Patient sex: M
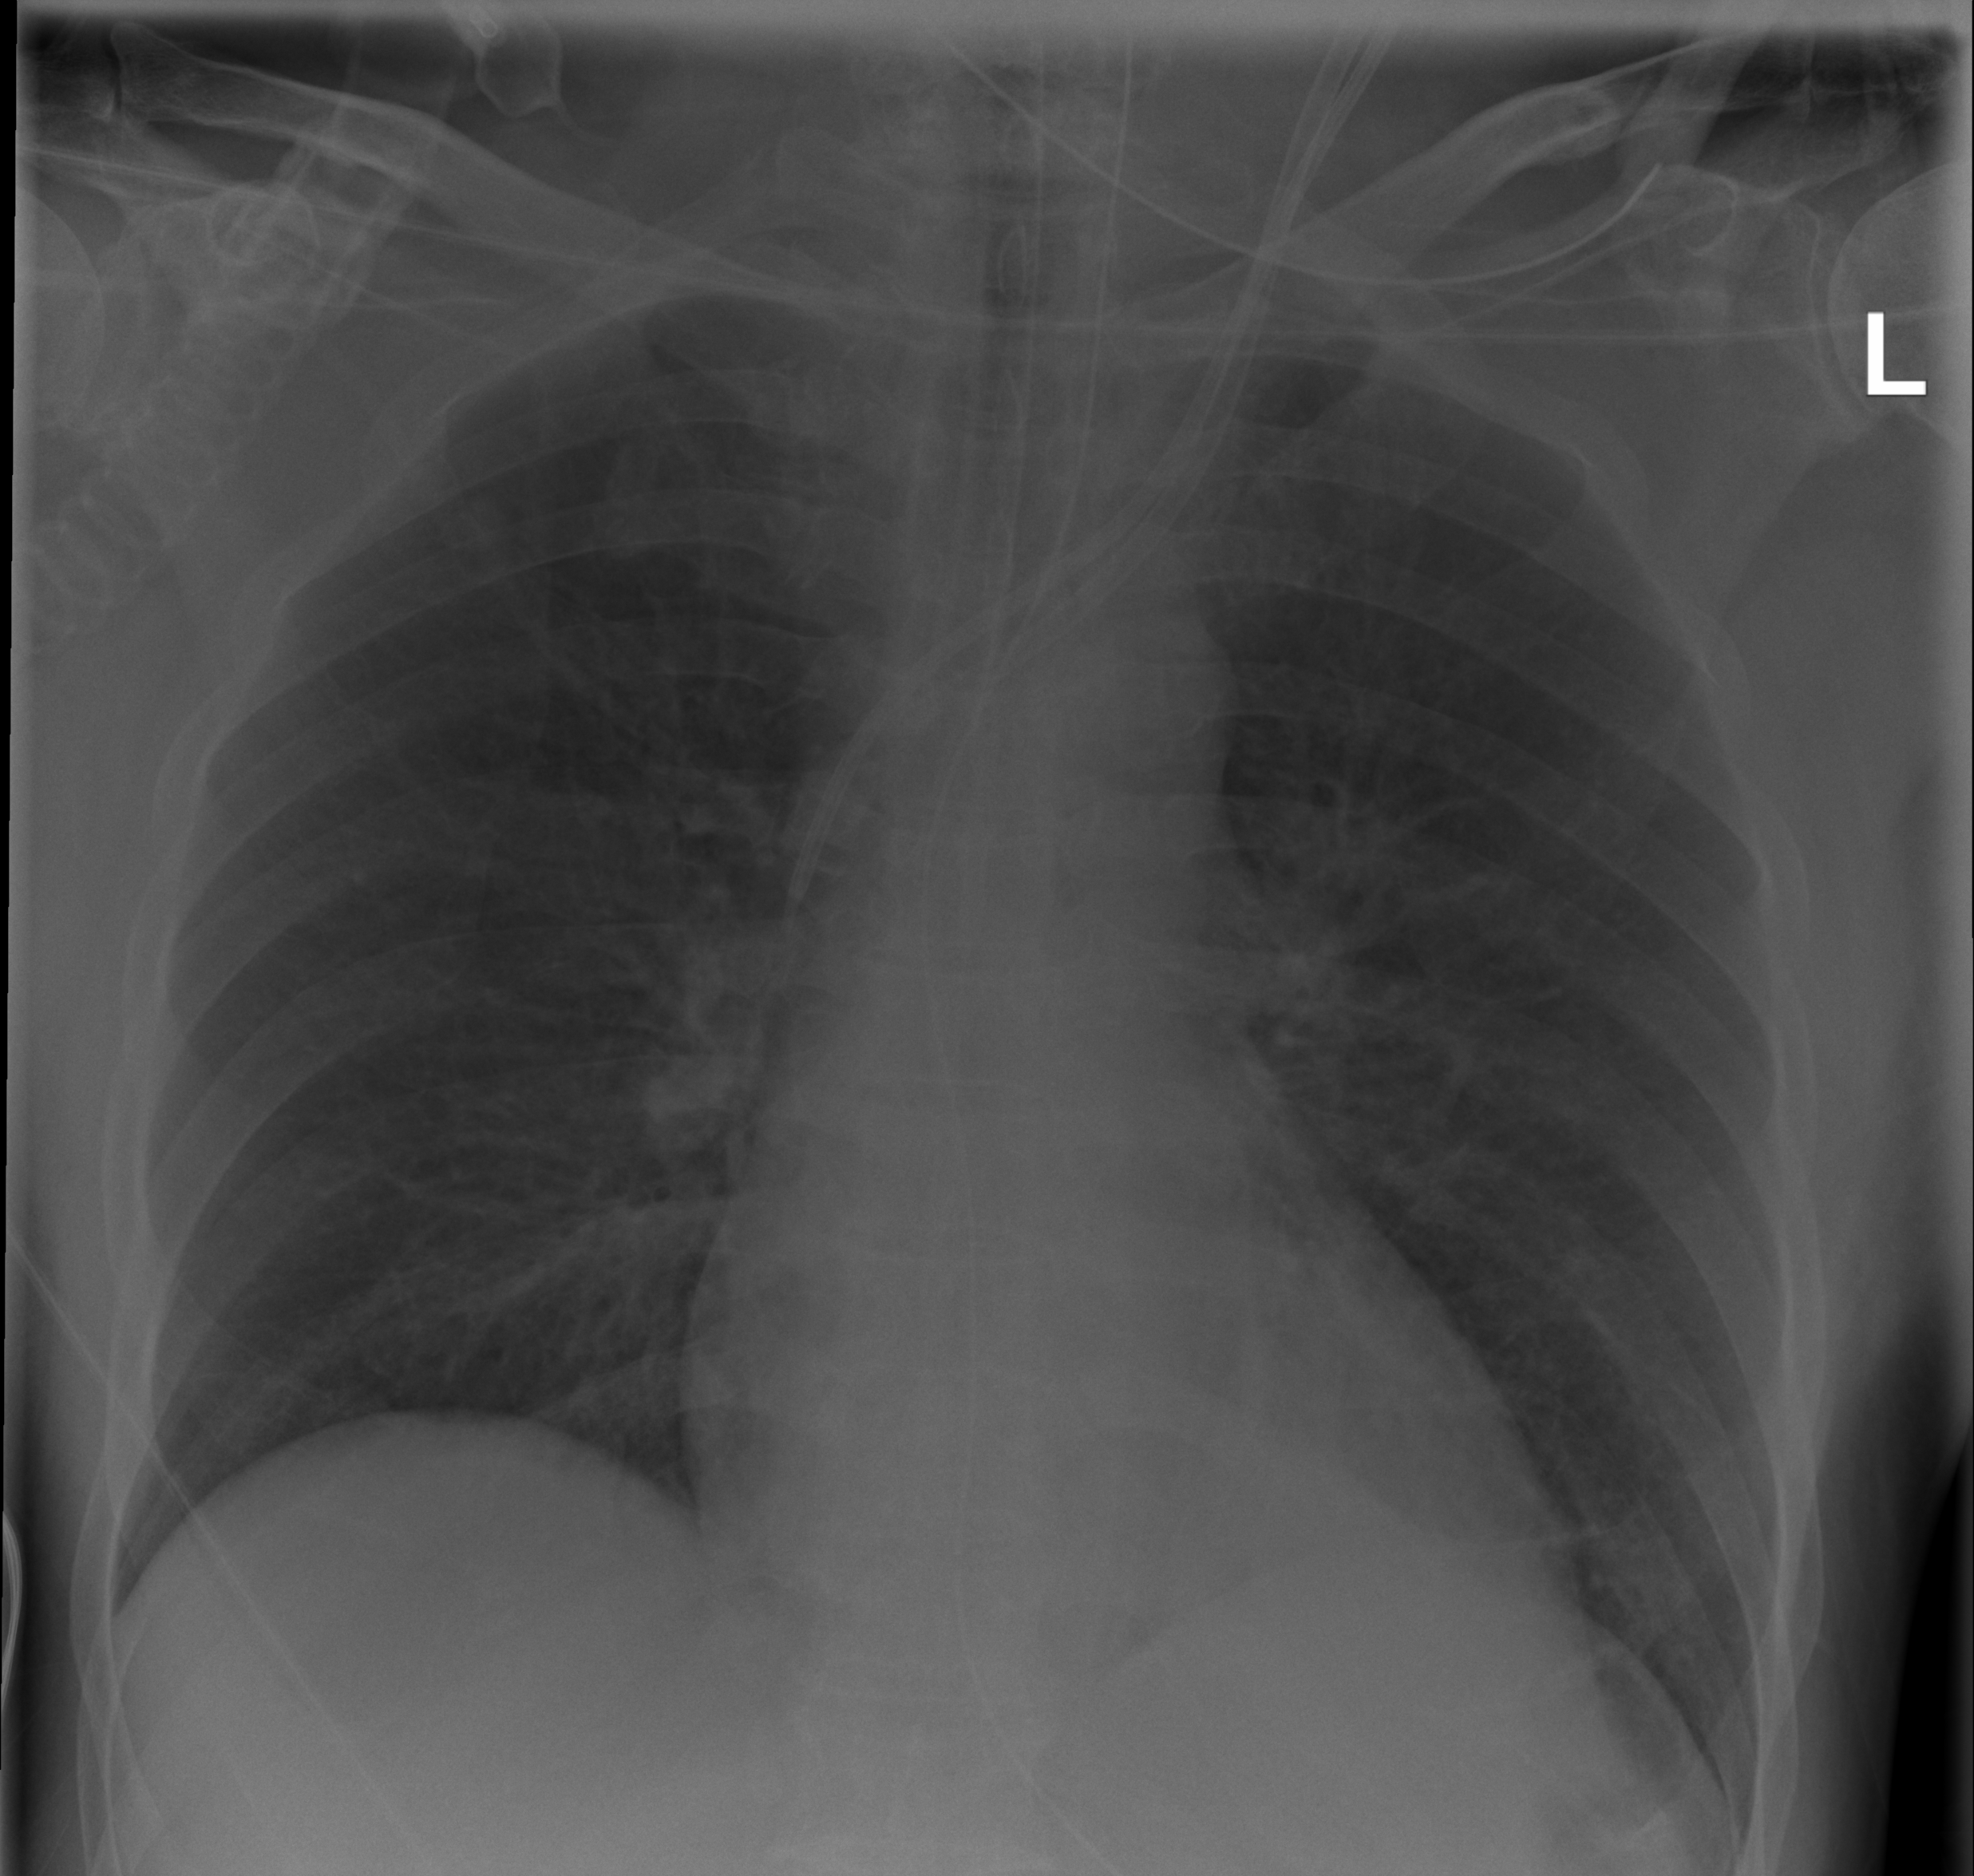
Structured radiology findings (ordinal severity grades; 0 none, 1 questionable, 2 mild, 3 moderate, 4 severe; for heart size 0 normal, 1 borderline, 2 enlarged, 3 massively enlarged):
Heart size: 1
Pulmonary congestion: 1
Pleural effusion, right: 0
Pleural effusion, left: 0
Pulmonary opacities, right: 0
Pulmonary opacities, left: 0
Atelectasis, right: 2
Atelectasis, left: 2